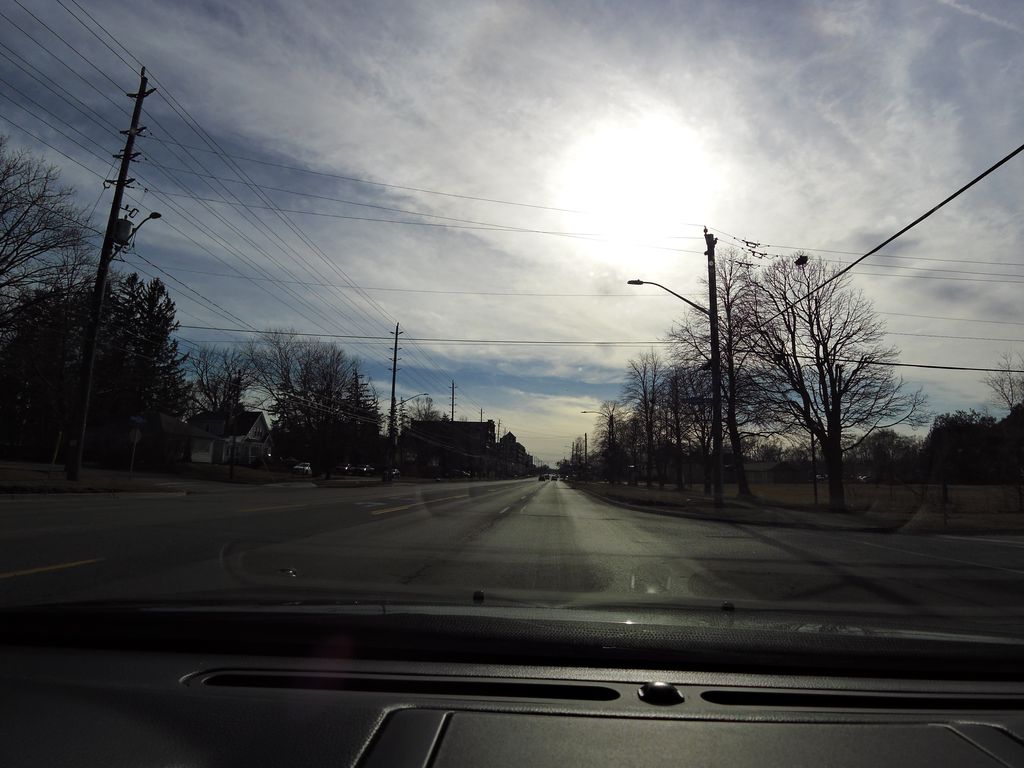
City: hamilton